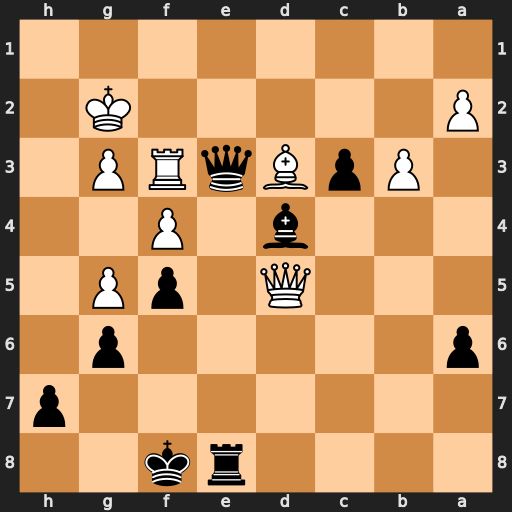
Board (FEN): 4rk2/7p/p5p1/3Q1pP1/3b1P2/1PpBqRP1/P5K1/8
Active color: b
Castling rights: -
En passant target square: -
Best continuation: Qg1+ Kh3 Qh1#